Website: lowes
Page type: customer-info-address
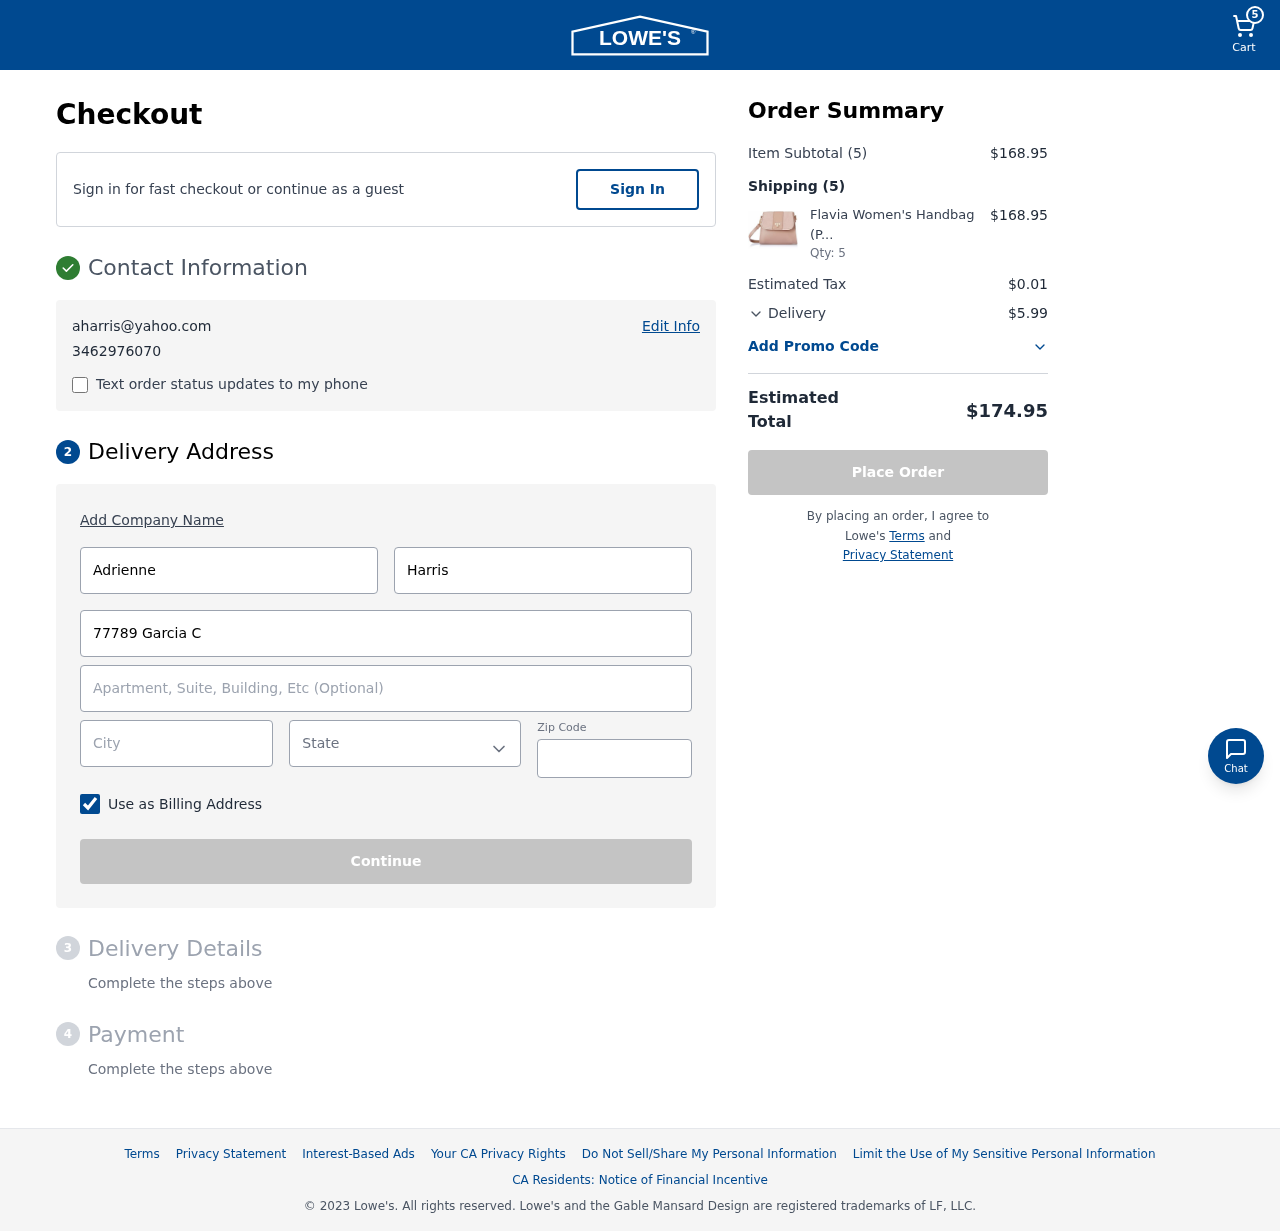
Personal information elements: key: PII_CITY
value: Powellmouth
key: PII_EMAIL
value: aharris@yahoo.com
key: PII_FIRSTNAME
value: Adrienne
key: PII_LASTNAME
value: Harris
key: PII_PHONE
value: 3462976070
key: PII_POSTCODE
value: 33027
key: PII_STATE
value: West Virginia
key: PII_STREET
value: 77789 Garcia Center
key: PII_STREET2
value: Suite 666
Product elements: key: PRODUCT1_NAME
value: Flavia Women's Handbag (Pink)
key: PRODUCT1_QUANTITY
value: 5
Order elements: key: ORDER_NUM_ITEMS
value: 5
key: ORDER_SUBTOTAL
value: $168.95
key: ORDER_NUM_ITEMS2
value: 5
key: ORDER_SUBTOTAL2
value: $168.95
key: ORDER_TAX
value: $0.01
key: ORDER_SHIPPING_COST
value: $5.99
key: ORDER_TOTAL
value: $174.95